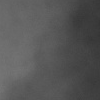
Atmospheric dust classification: dusty